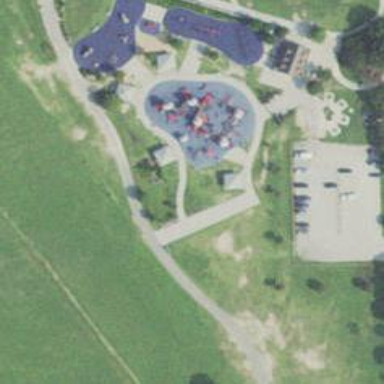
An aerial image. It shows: Playground area for leisure activities on the land.